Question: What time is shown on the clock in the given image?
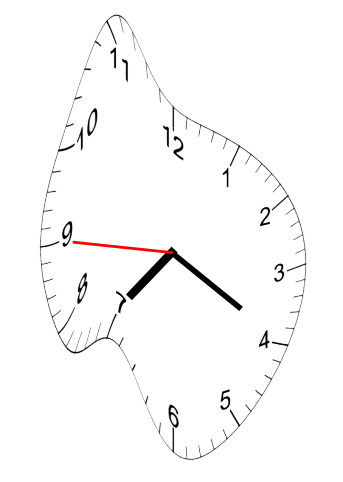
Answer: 07:19:45